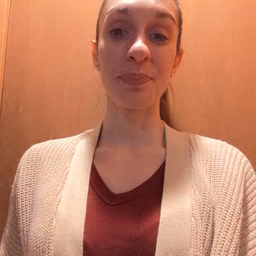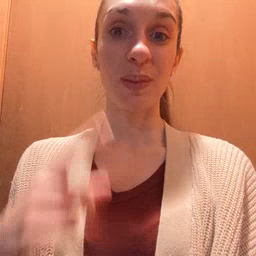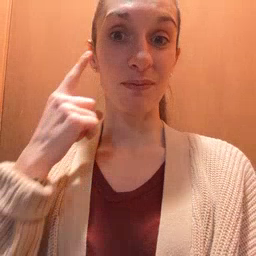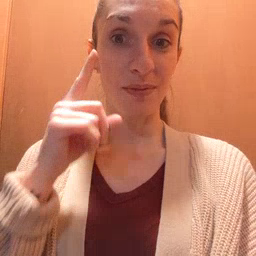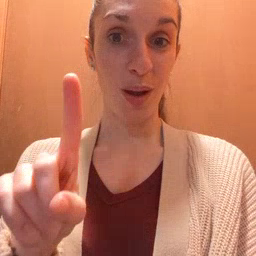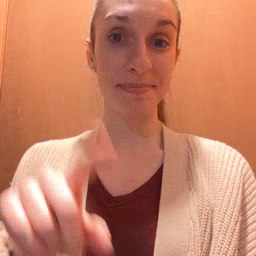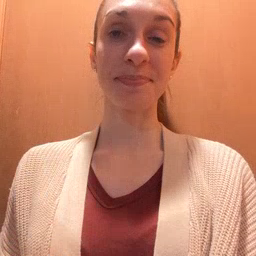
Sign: for